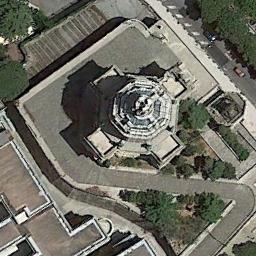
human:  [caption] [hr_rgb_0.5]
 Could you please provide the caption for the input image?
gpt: This is a church with two spherical roofs .

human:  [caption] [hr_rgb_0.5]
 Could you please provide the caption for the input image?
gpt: A church with a gray roof with a gray tower on the roof and many trees around the church .

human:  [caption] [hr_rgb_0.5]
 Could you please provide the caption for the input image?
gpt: There is a white church on the open place .

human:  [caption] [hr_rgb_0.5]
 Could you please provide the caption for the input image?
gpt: The church with a tower and the rest of the church has two cross-shaped roofs .

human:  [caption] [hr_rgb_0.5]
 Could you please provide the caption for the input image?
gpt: There are many buildings near the church .